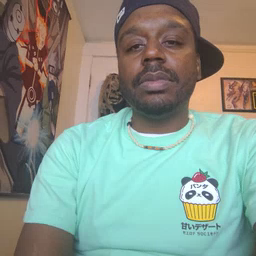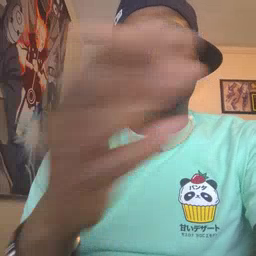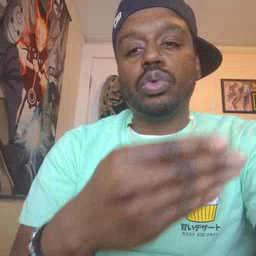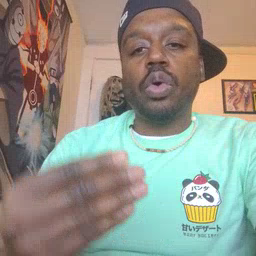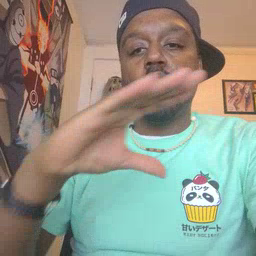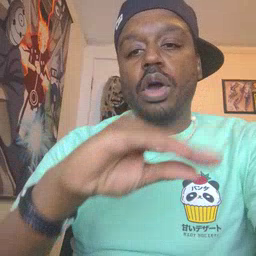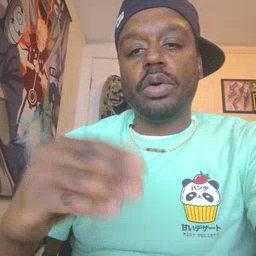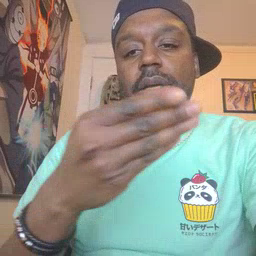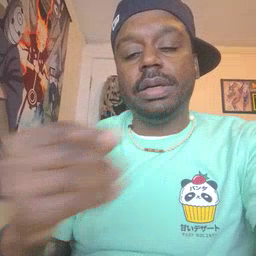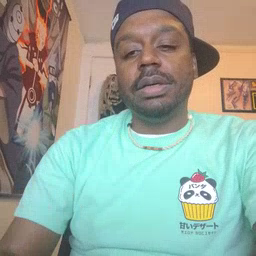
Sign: story